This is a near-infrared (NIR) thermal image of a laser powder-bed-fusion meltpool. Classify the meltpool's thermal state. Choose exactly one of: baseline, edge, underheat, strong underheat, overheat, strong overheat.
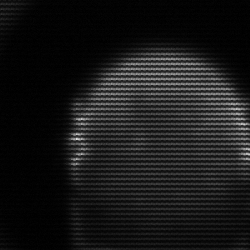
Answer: edge